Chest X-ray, PA view. Patient: 44 years old, sex F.
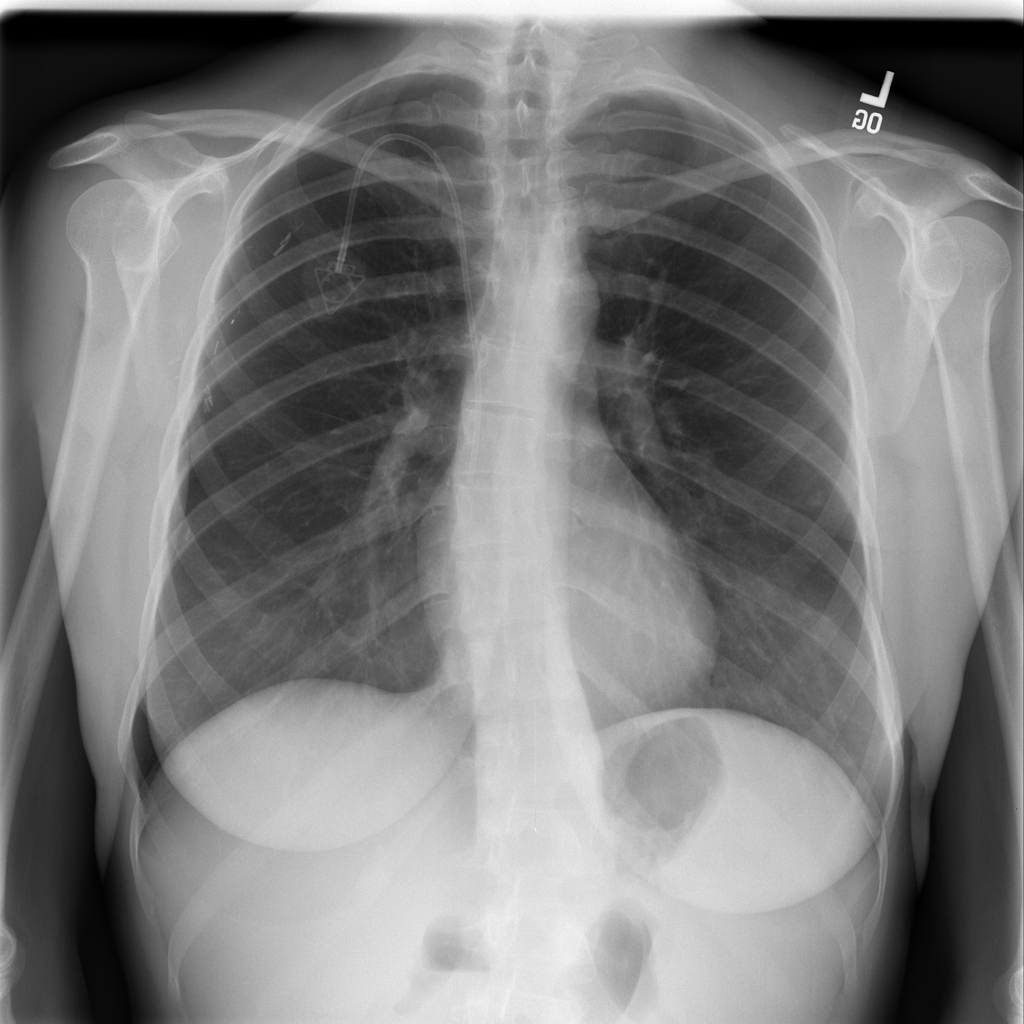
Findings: No Finding